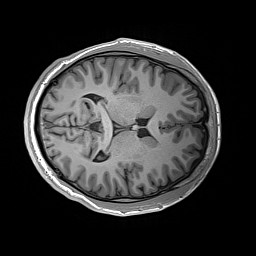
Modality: T1w
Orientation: axial
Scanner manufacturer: siemens
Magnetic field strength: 3 T
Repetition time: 2.2 s
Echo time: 0.00244 s